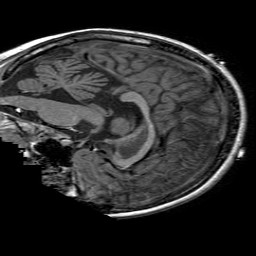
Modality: T1w
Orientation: sagittal
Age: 9
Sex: female
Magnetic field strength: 3 T